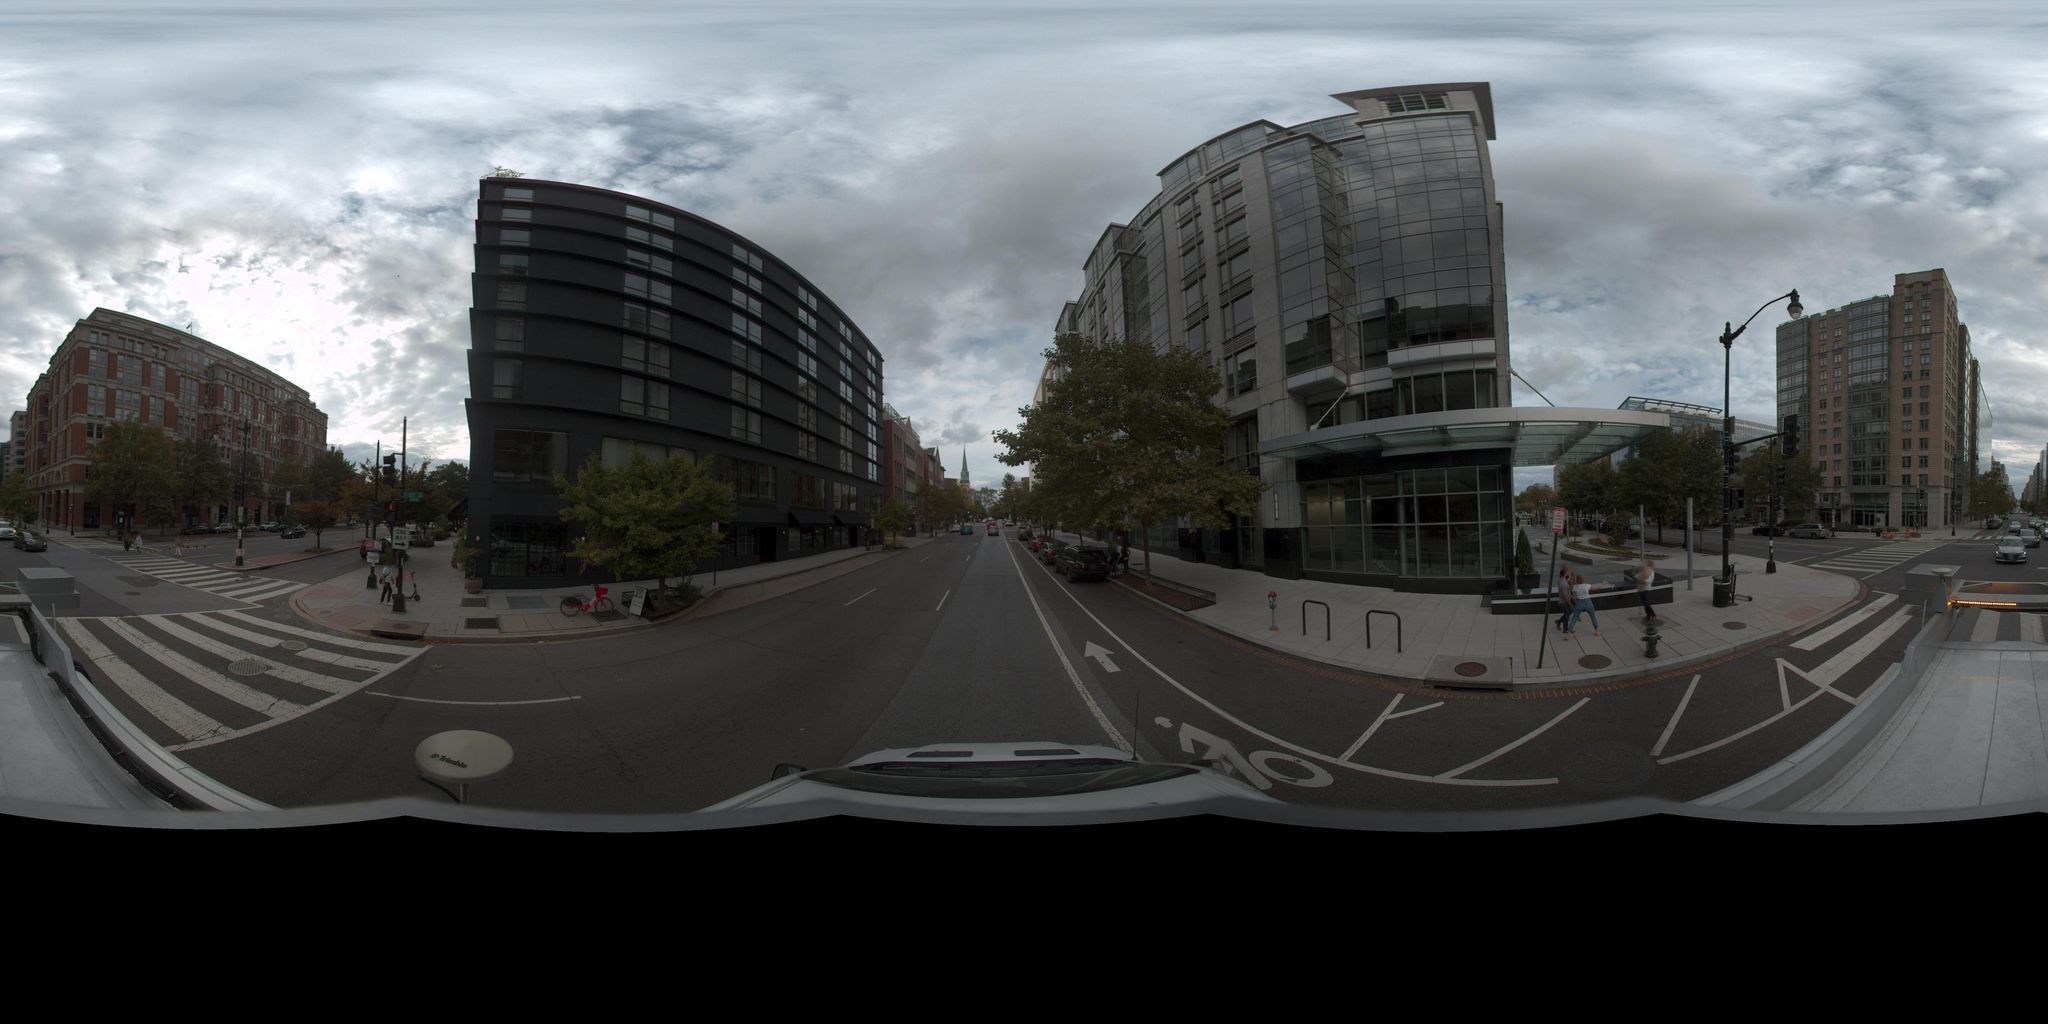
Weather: cloudy
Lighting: day
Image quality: good
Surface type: cycling surface
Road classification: secondary
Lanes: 3
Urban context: urban centre
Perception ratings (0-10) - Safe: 0.6, Lively: 1.35, Beautiful: 2.42, Boring: 2.98, Depressing: 4.19, Wealthy: 2.82